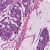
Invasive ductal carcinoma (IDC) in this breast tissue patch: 1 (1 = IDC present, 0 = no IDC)